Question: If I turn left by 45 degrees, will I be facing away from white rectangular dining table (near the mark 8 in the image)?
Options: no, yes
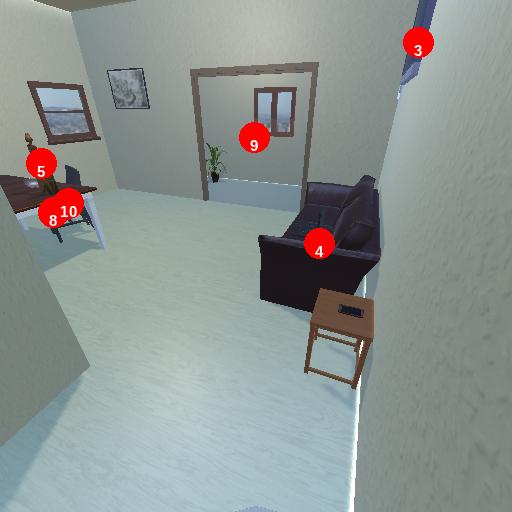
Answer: no